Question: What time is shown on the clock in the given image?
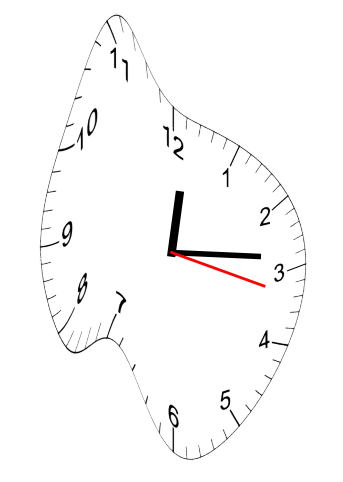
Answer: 12:14:17